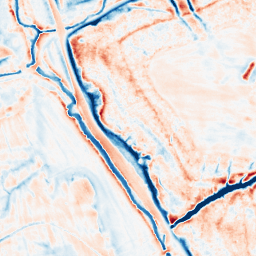
Category: edge_preserving
Decomposition family: anisotropic_diffusion
Decomposition parameters: iterations: 50
kappa: 30
gamma: 0.2
Upsampling method: cubic_mitchell
Upsampling parameters: scale: 2
Upsampling scale: 2